八年级 · 度量几何学
如图, 点 $D 、 E$ 分别在 $A C, A B$ 上, $B D$ 与 $C E$ 相交于点 $O$, 已知 $\angle B=\angle C$,

现添加下面的哪一条件后，仍不能判定 $\triangle A B D \cong \triangle A C E$ 的是

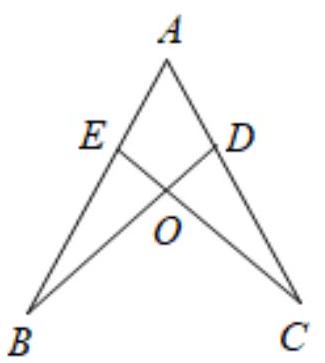
A. $A D=A E$
B. $A B=A C$
C. $B D=C E$
D. $\angle A D B=\angle A E C$
答案: D